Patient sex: F
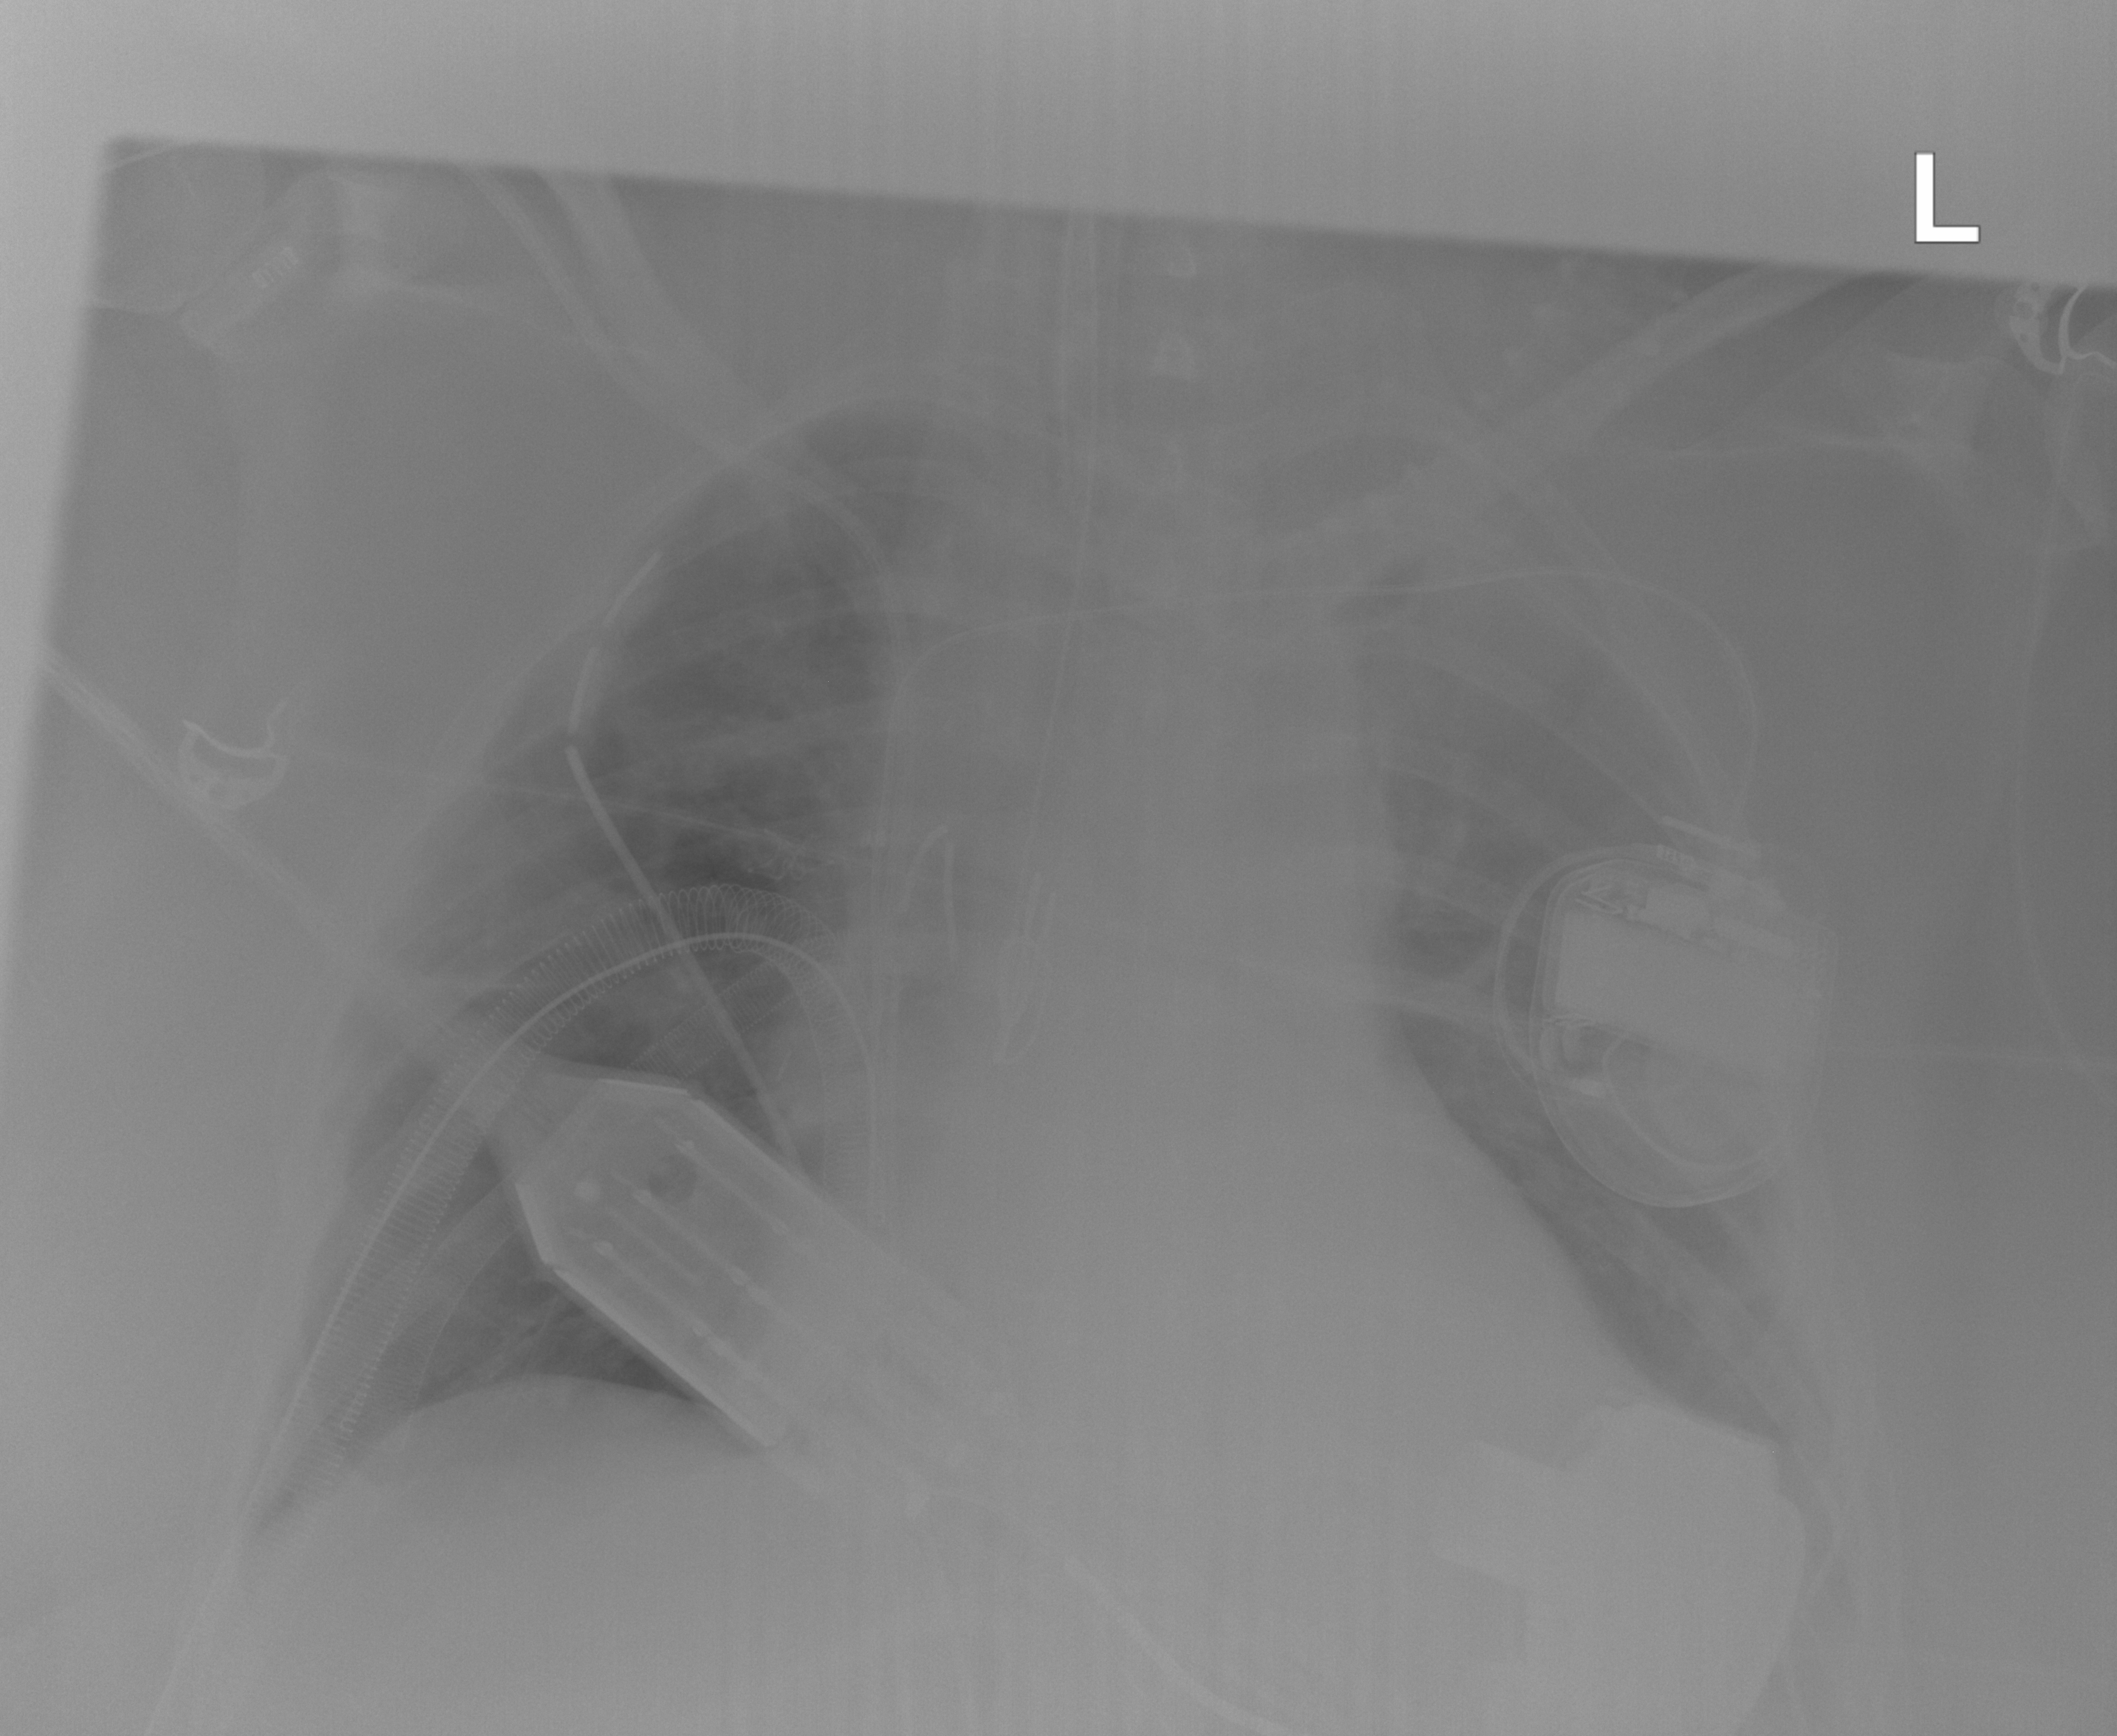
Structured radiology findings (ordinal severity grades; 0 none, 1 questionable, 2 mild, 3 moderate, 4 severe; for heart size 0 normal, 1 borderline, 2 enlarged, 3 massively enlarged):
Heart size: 2
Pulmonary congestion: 0
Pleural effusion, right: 0
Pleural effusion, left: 2
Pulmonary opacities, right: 0
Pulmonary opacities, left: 0
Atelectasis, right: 0
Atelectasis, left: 2